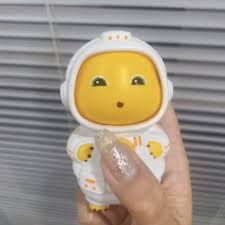
Label: nailong